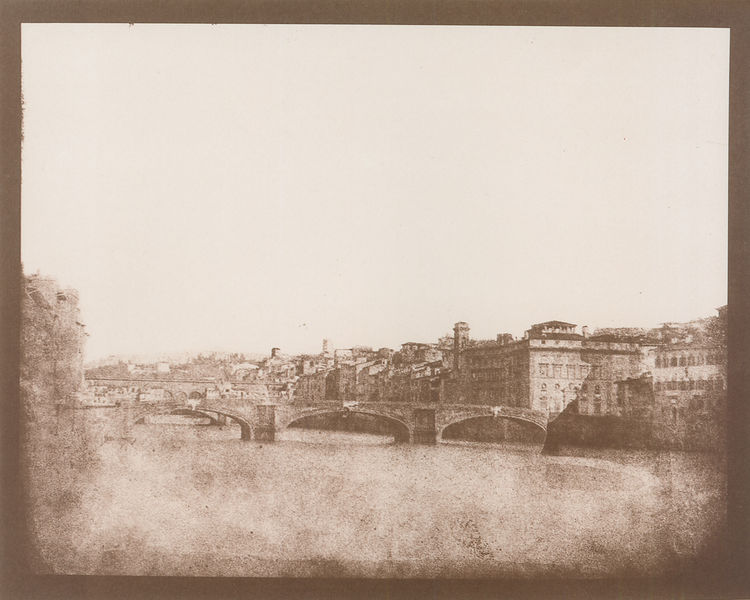
Titel: Brücke Santa Trinita, Florenz
Künstler: Calvert R. Jones
Schlagwörter: schatten, bäume, fluss, stadt, ufer, fenster, haus, häuser, brücke, italien, dächer, sepia, kaimauer, foto, fotografie, bögen, helligkeit, türme, rom, florenz, brücken, br[cke